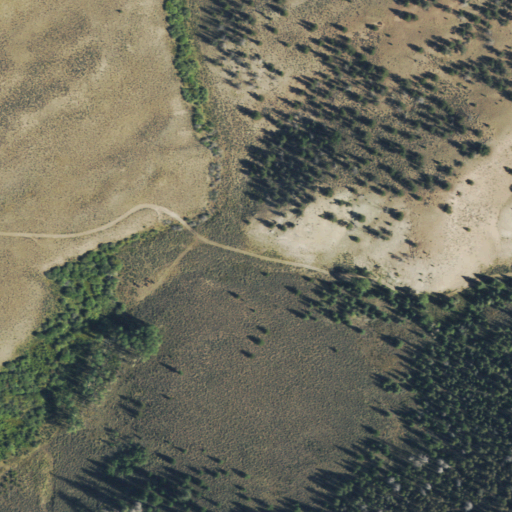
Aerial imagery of valley in Colorado named Rocky Gulch containing shrub, evergreen forest, deciduous forest, woody wetlands, and grassland